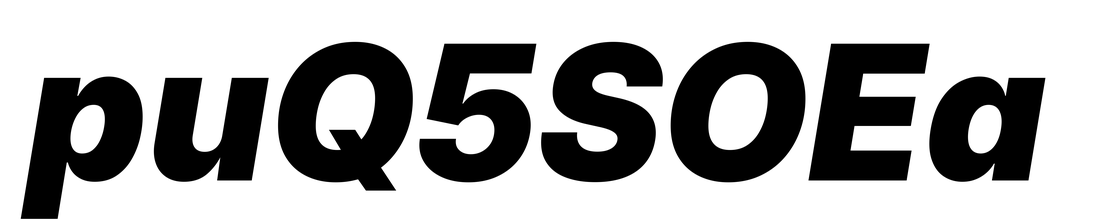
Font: Inter-Italic_Black_Italic